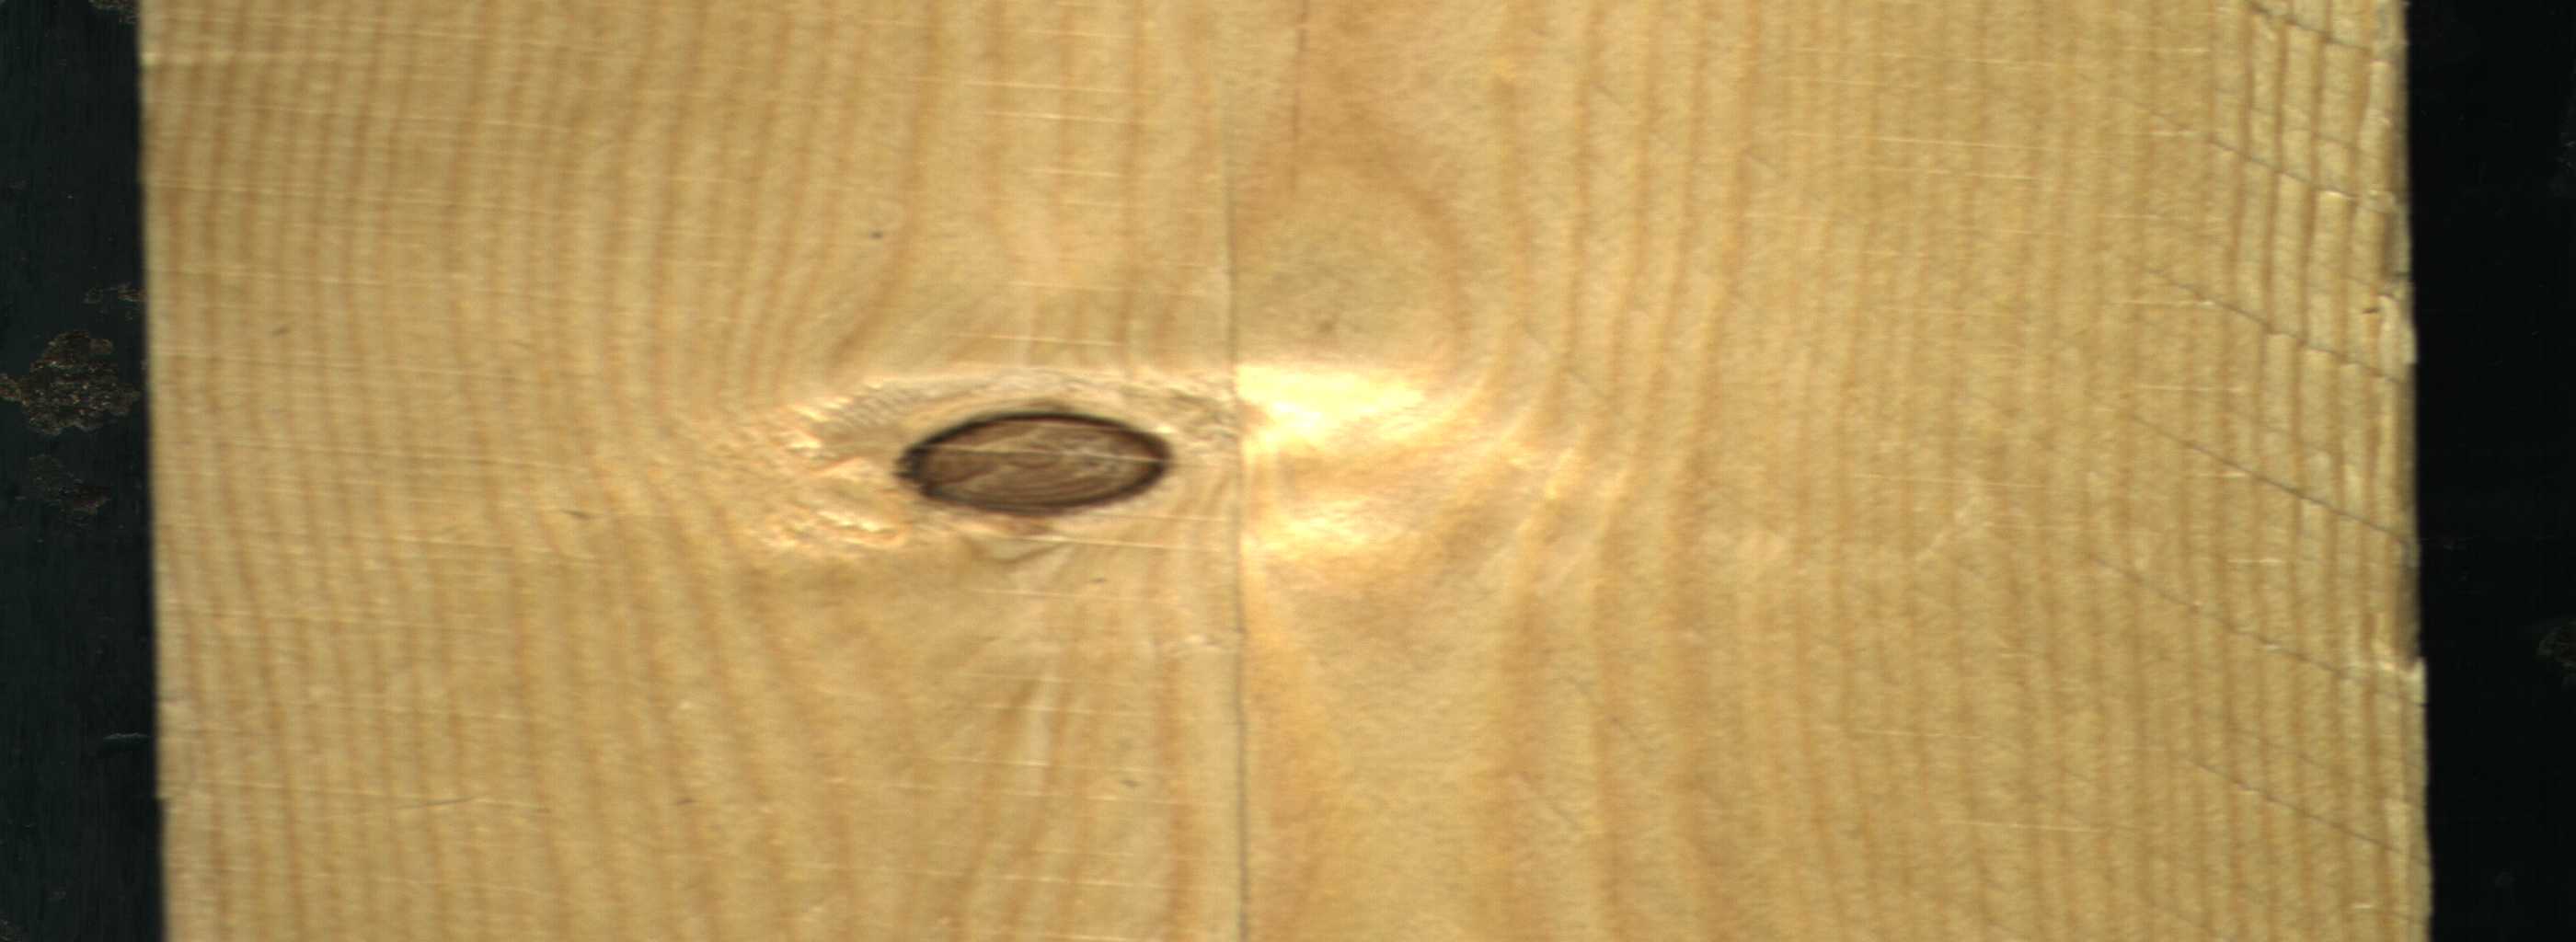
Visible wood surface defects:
Dead_Knot